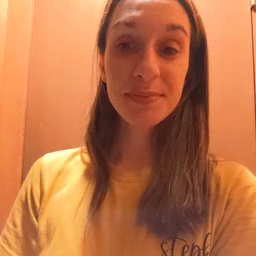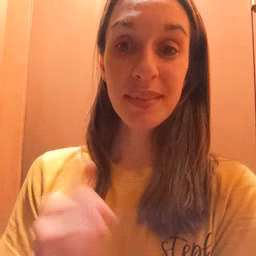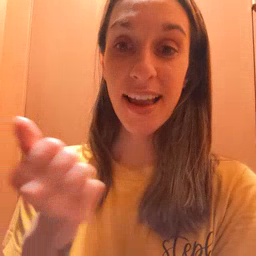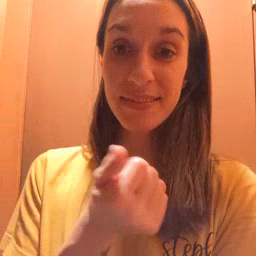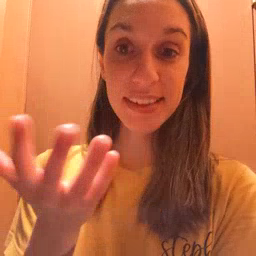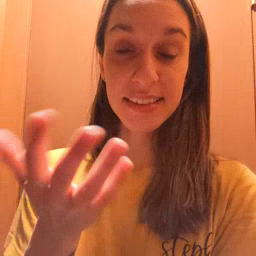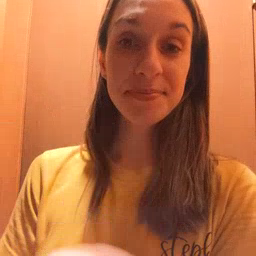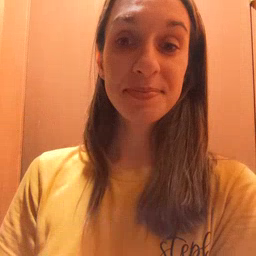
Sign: every